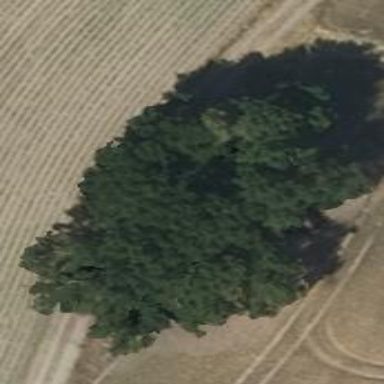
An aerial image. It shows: Evergreen broadleaved tree.